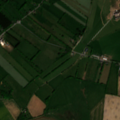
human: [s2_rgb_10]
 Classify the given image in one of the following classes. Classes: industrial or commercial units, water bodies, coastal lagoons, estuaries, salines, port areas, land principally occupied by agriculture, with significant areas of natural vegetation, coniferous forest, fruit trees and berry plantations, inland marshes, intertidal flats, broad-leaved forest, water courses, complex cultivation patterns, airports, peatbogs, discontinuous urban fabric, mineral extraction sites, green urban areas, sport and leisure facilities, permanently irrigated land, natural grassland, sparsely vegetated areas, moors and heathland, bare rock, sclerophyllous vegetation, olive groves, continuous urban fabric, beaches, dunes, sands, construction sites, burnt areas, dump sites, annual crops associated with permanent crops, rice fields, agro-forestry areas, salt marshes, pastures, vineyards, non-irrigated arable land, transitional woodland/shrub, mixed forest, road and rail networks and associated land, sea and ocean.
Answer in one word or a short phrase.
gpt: discontinuous urban fabric, non-irrigated arable land, pastures, complex cultivation patterns, broad-leaved forest, mixed forest